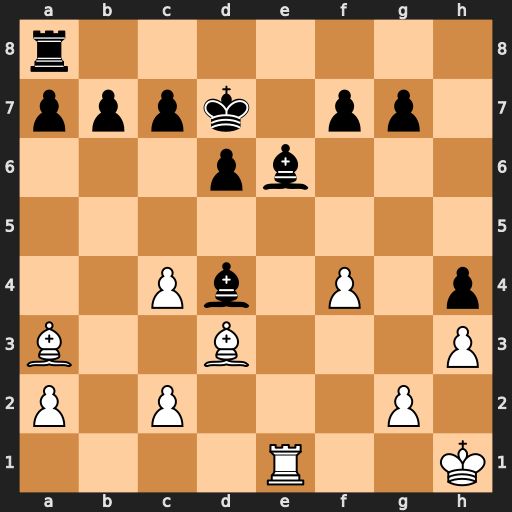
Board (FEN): r7/pppk1pp1/3pb3/8/2Pb1P1p/B2B3P/P1P3P1/4R2K
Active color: w
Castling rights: -
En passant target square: -
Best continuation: f5 Bxc4 Bxc4